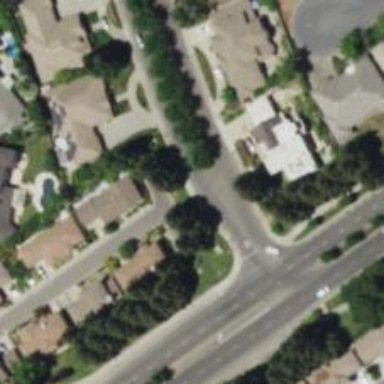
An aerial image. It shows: Residential road.